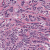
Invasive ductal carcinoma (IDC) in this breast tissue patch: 1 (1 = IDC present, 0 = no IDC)